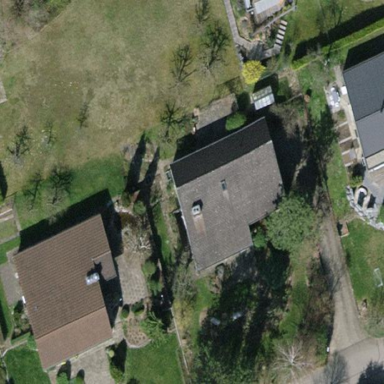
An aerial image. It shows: Detached building with gabled roof.